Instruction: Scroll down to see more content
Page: traveler
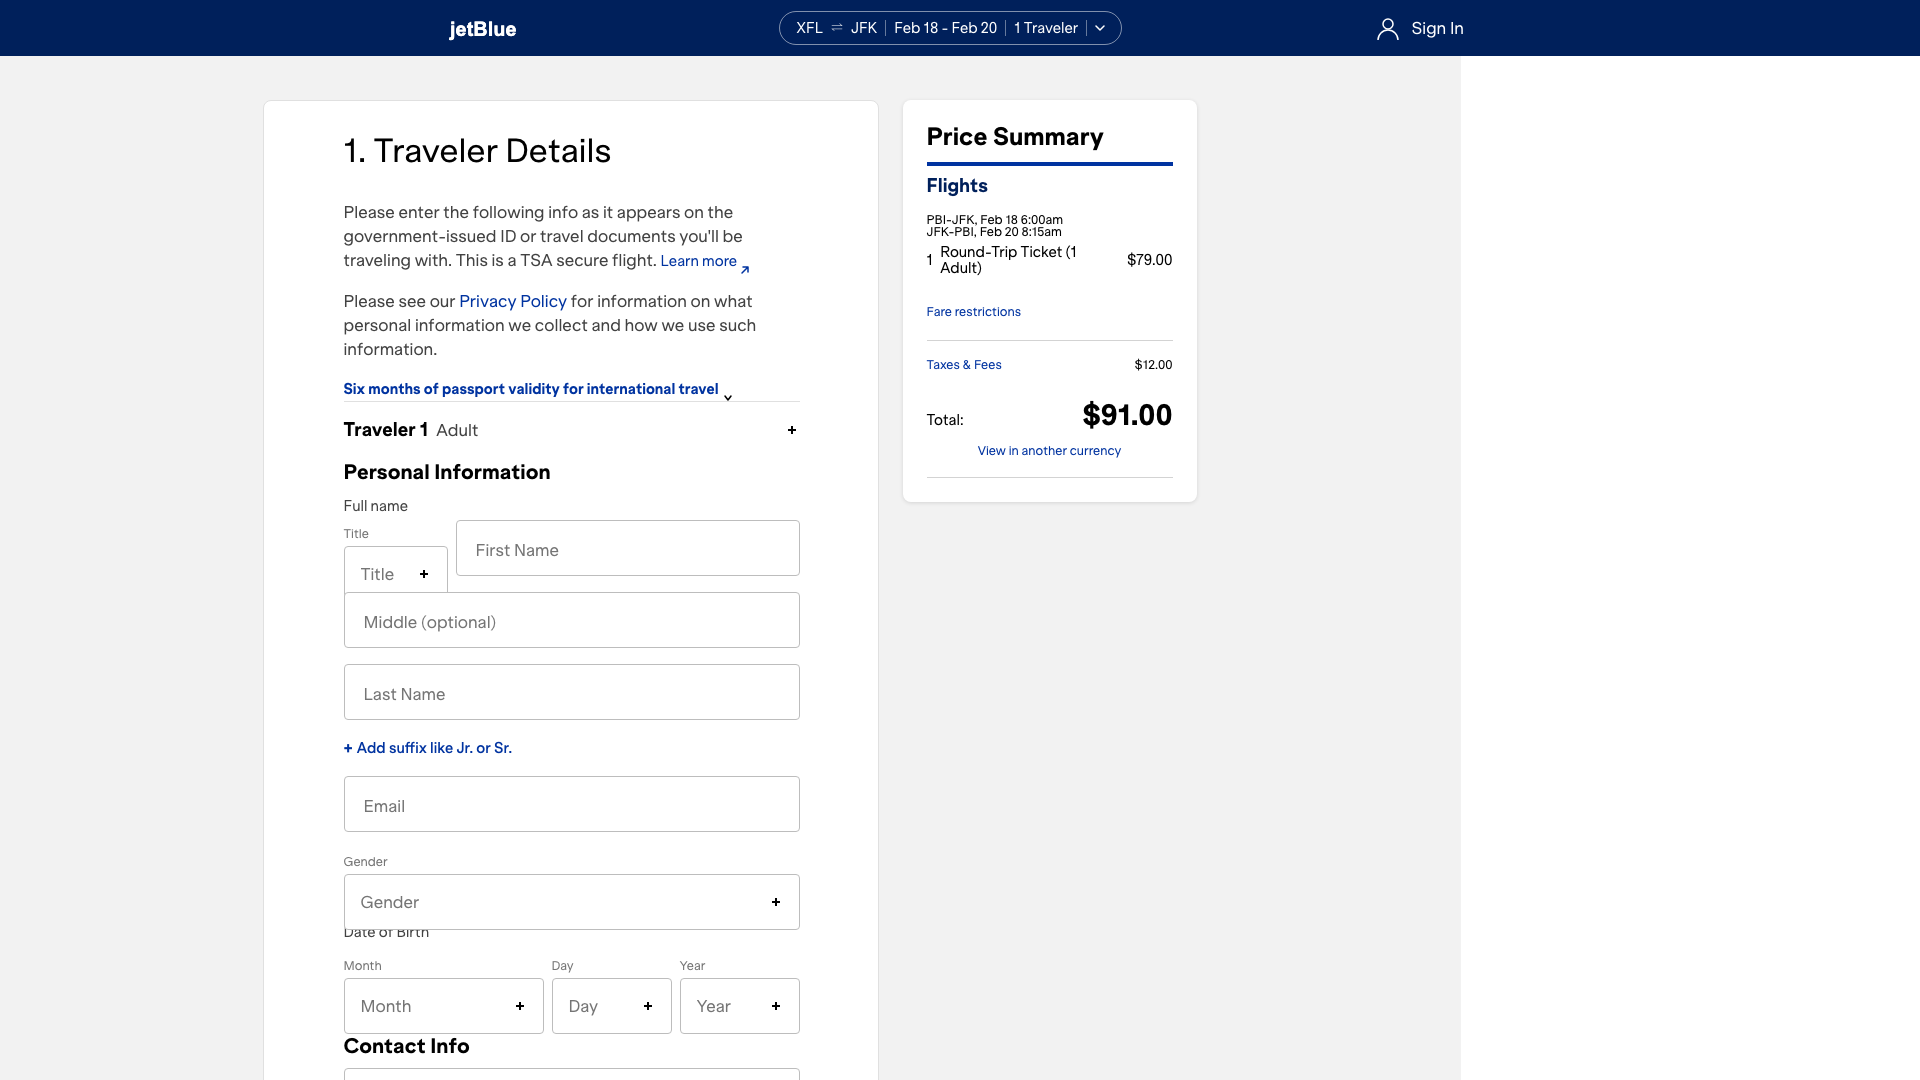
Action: scroll